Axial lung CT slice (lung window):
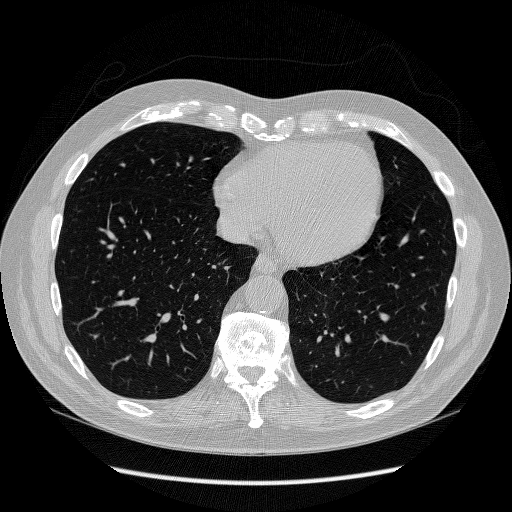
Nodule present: no